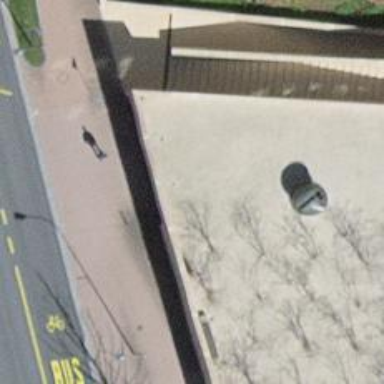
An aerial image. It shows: Parking entrance.